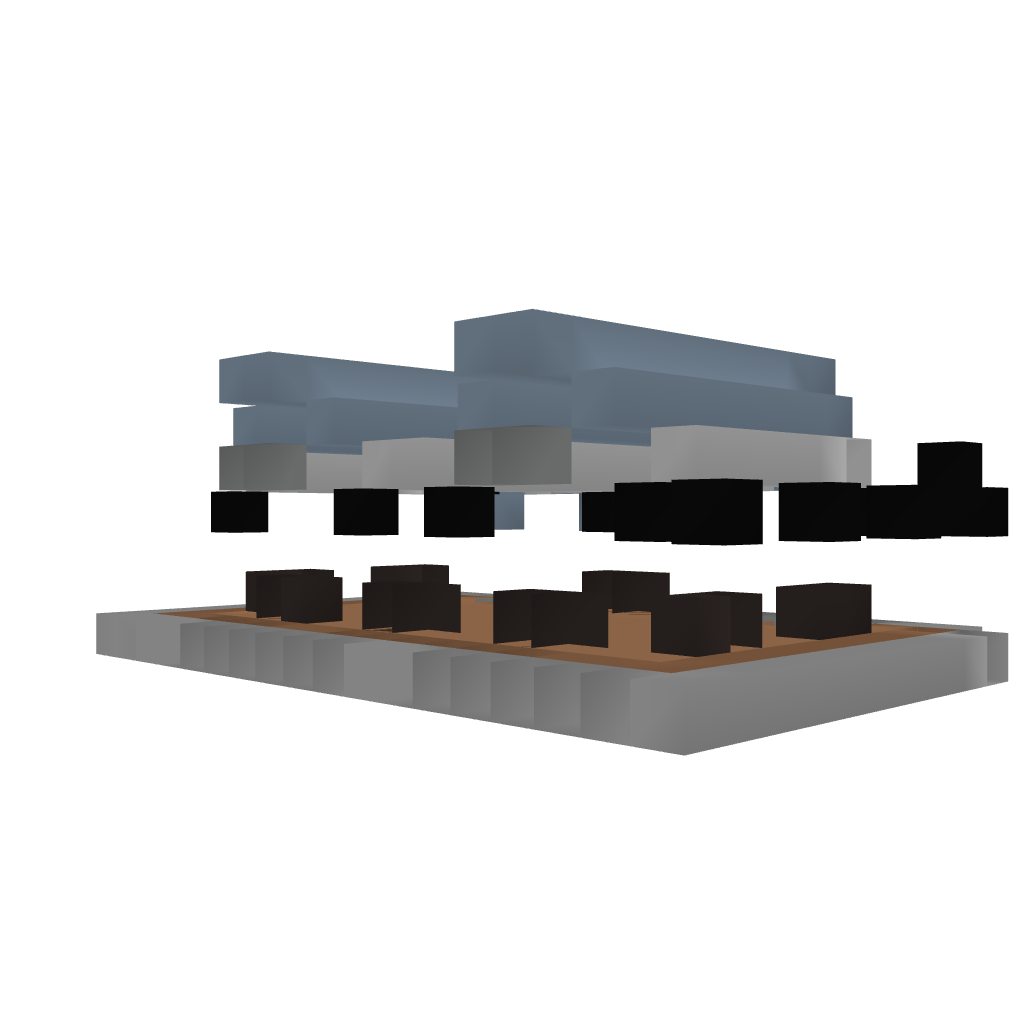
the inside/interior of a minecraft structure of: A Small storage building